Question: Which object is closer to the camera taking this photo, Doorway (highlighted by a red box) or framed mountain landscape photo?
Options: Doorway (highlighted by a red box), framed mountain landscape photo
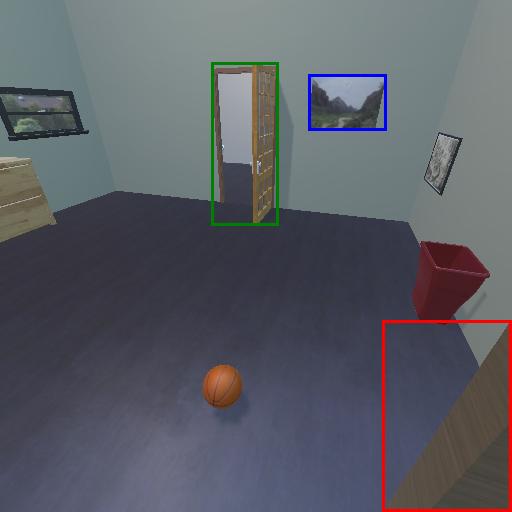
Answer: Doorway (highlighted by a red box)